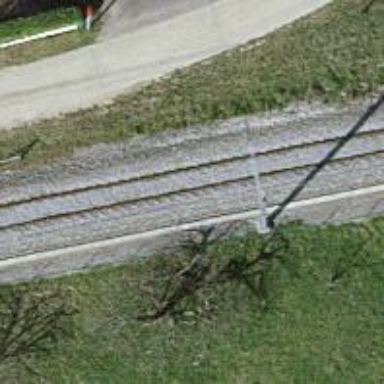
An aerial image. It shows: Narrow-gauge railway with electrified contact line.